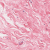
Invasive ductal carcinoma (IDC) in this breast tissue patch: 0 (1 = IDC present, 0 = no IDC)